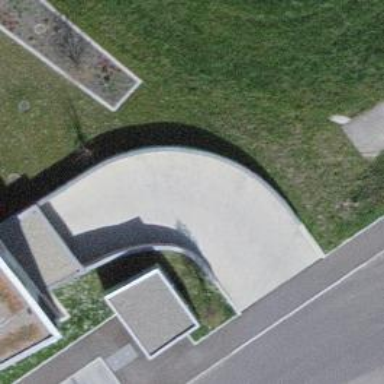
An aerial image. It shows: Service road with concrete surface.